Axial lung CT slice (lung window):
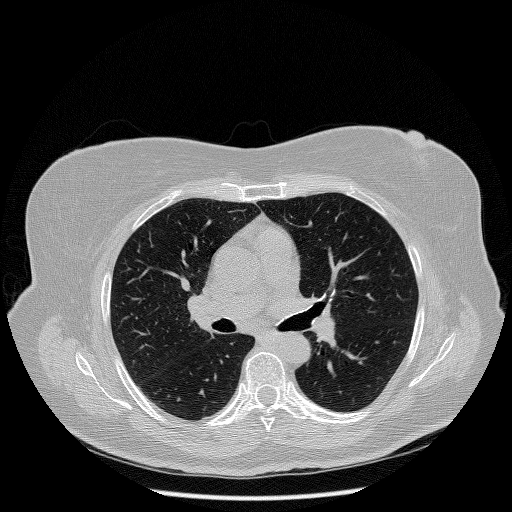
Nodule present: no